Interaction volume radius: 5 \u00c5
Interaction volume height: 15 \u00c5
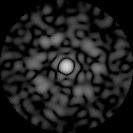
Disorder parameter: 0.8307